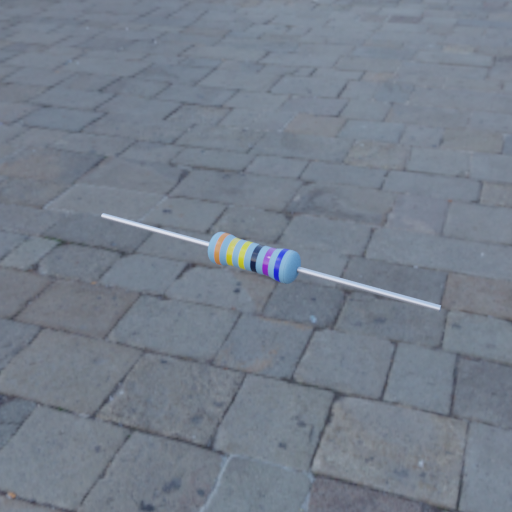
Resistor colour bands (in order): orange, yellow, yellow, black, violet, blue